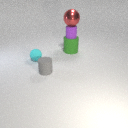
large green rubber cylinder to the right of small cyan rubber sphere